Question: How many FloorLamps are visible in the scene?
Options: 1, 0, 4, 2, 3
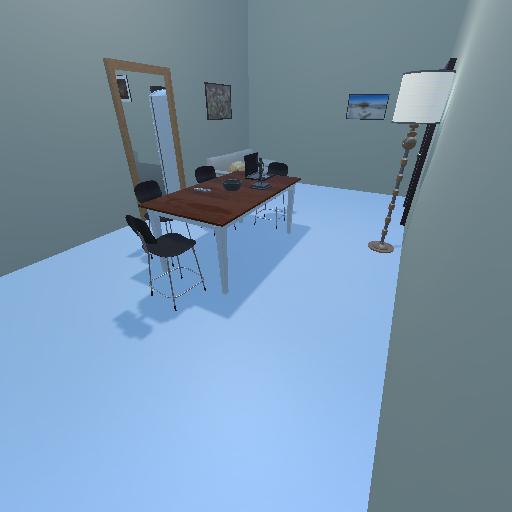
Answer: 1